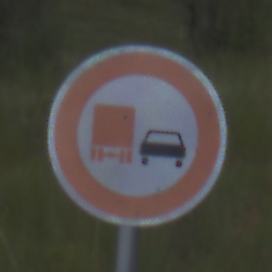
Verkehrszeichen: UeberholverbotKraftfahrzeuge
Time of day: SunriseSunset
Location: Outdoor (Nature)
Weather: PartlyCloudy
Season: NotSpecified
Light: Natural